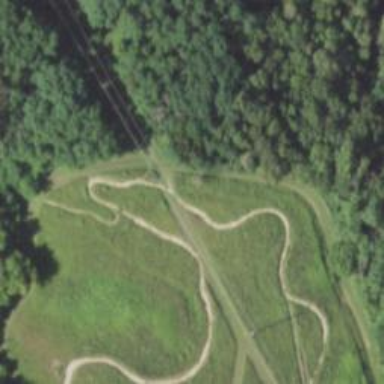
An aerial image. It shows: Advanced Nordic path suitable for classic and skating styles.